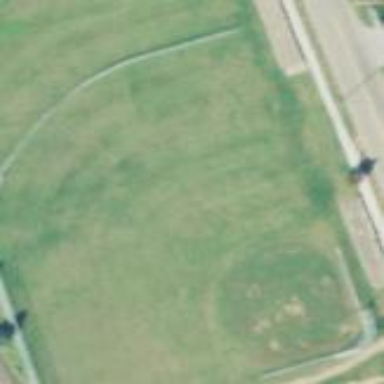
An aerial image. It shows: Baseball pitch for leisure and sports activities.